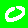
Digit: 0